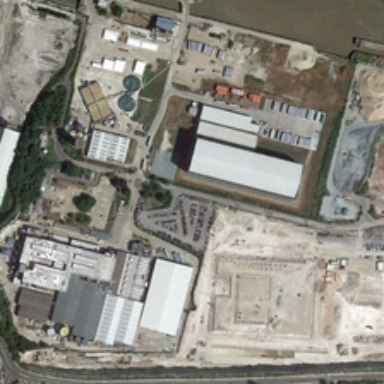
Some buildings with a parking lot are near a road in an industrial area .